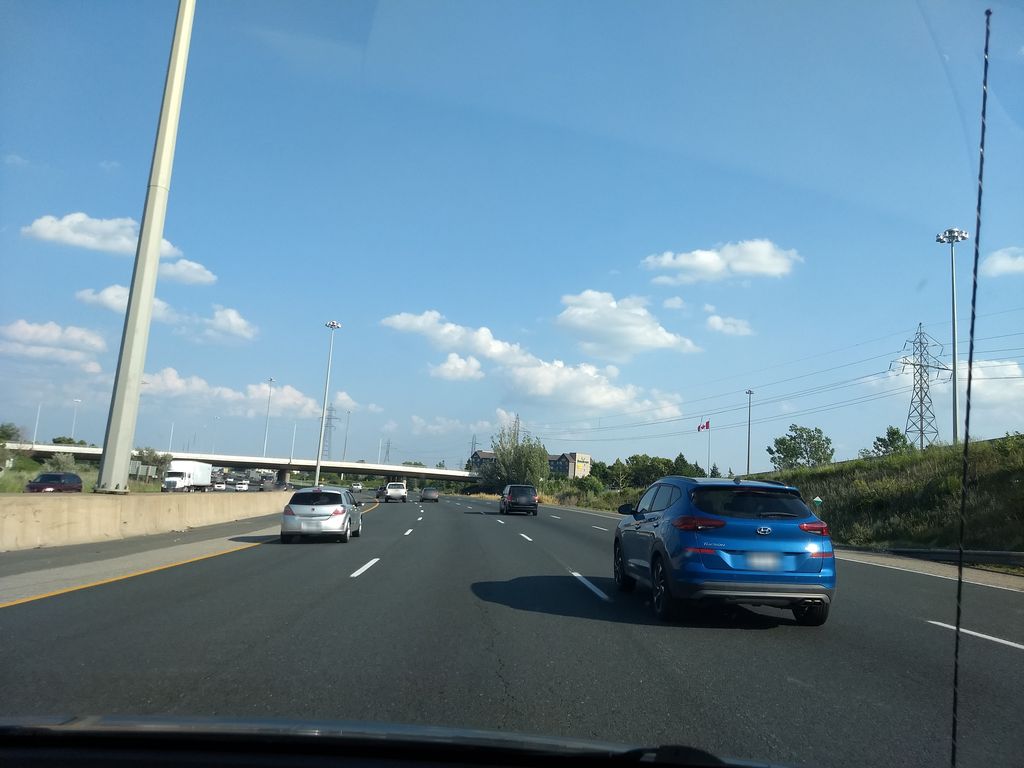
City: hamilton